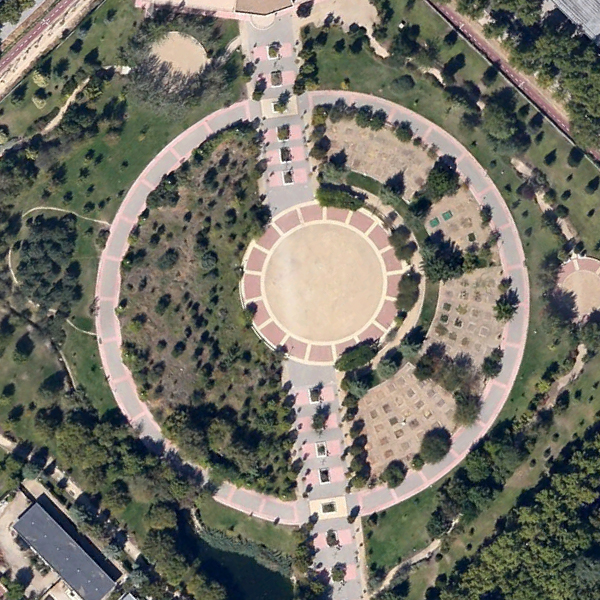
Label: Square